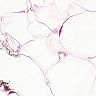
Metastatic tissue present: no